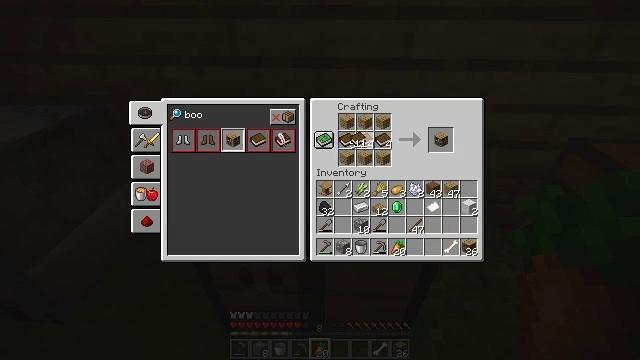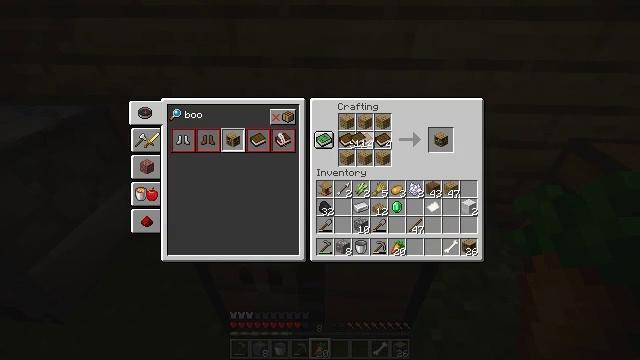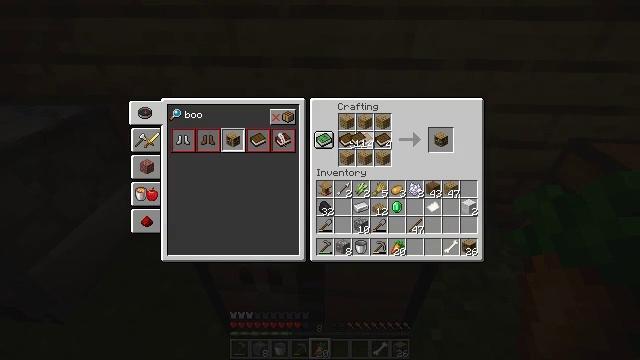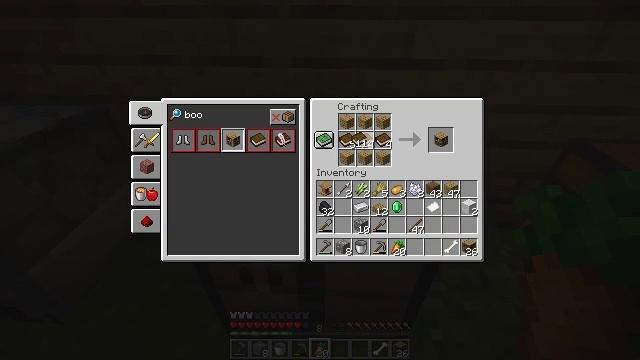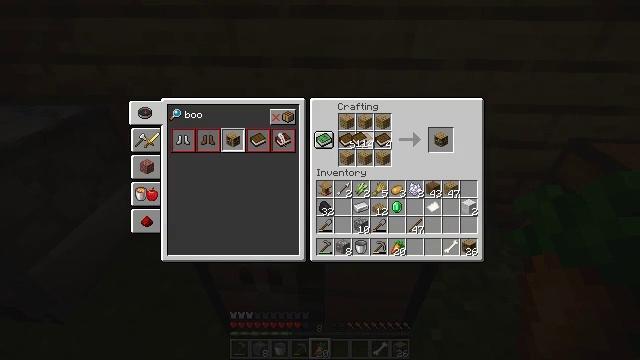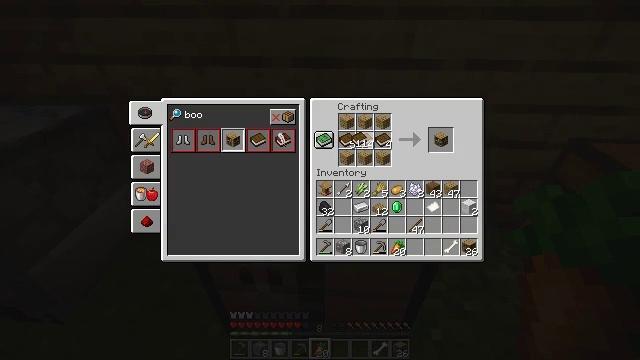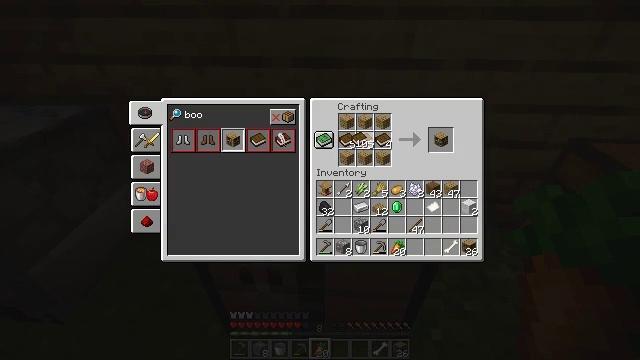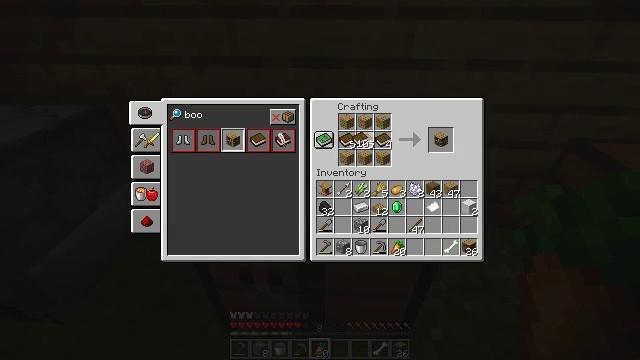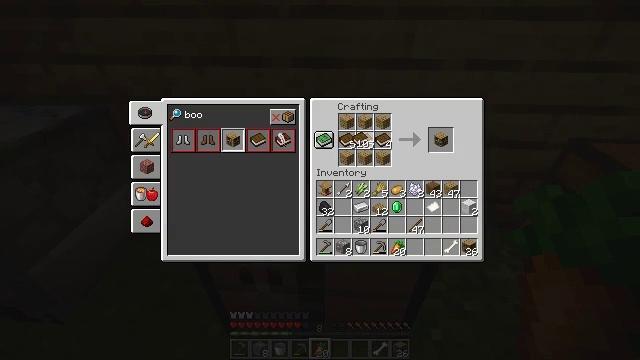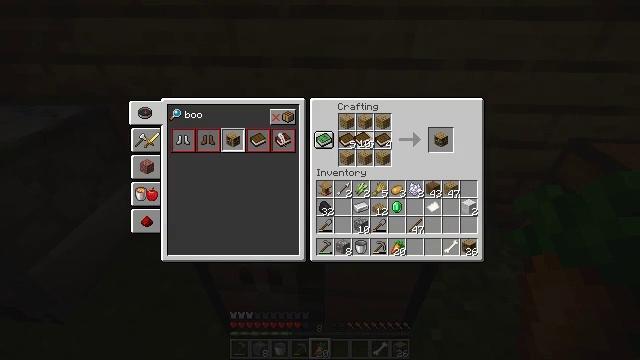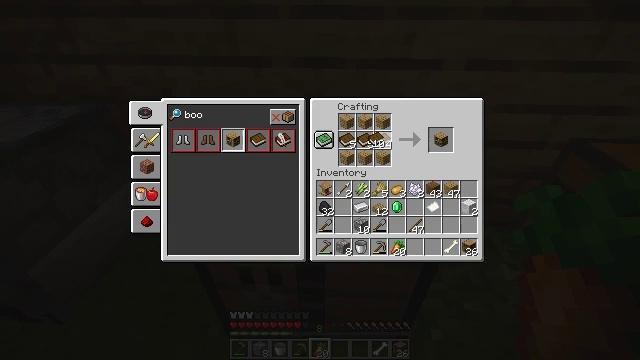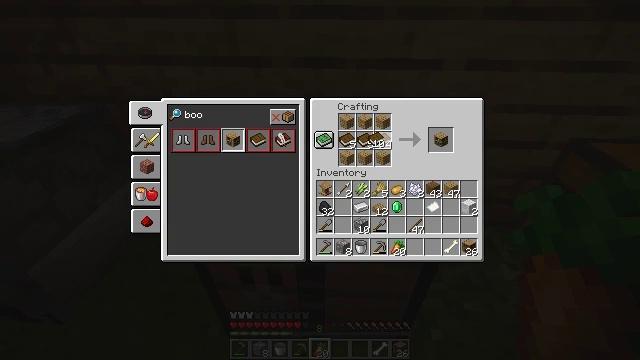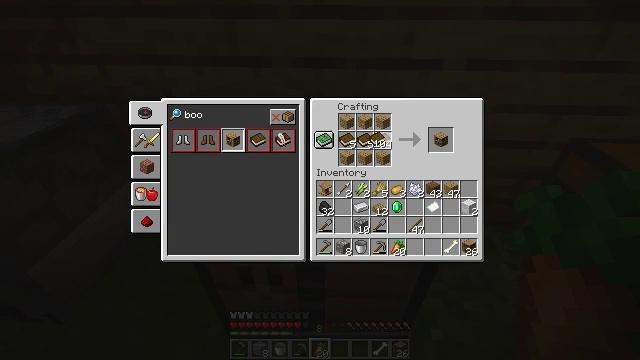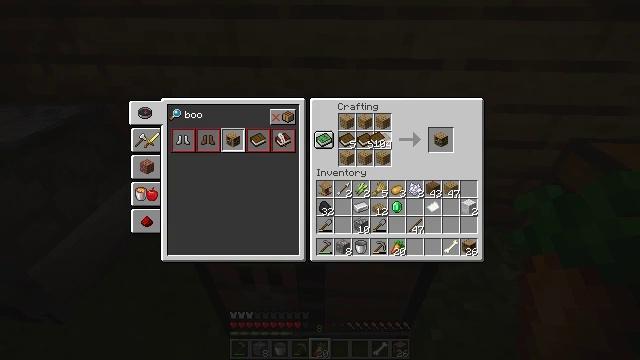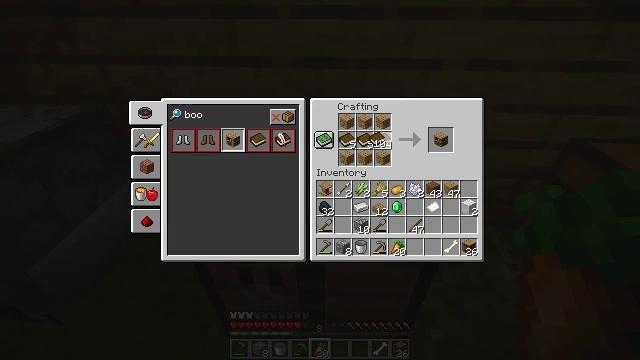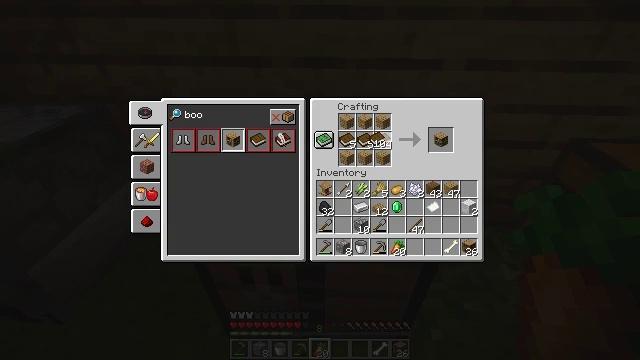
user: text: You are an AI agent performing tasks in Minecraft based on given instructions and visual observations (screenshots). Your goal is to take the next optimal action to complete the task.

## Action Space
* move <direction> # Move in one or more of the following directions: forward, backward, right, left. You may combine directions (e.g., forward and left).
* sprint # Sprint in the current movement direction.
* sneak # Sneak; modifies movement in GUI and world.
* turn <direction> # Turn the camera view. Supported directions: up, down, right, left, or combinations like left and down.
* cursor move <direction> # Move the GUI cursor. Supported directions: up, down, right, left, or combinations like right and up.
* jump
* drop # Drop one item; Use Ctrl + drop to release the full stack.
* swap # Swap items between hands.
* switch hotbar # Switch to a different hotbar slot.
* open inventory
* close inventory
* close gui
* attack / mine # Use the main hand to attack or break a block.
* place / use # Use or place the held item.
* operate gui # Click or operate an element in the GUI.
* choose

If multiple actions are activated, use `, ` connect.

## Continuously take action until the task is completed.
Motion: motion action
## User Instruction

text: Put materials in the crafting table to create a bookshelf.
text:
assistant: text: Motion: no_op
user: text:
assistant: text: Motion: no_op
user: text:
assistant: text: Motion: choose
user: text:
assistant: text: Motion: choose
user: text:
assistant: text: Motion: choose
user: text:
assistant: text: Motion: no_op
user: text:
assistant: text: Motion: no_op
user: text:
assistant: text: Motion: no_op
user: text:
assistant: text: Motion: no_op
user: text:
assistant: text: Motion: cursor move right
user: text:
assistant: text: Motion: no_op
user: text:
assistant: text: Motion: no_op
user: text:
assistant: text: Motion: no_op
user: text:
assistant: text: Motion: no_op
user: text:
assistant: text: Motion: no_op
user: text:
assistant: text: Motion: no_op
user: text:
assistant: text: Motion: no_op
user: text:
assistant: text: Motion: no_op
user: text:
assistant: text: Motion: no_op
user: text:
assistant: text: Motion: no_op
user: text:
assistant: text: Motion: no_op
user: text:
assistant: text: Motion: no_op
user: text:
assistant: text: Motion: no_op
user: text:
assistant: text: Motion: no_op
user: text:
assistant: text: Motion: no_op
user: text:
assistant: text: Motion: no_op
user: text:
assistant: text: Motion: no_op
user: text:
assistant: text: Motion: no_op
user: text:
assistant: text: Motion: no_op
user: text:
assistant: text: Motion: choose